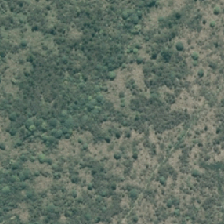
Land cover: manuka_kanuka